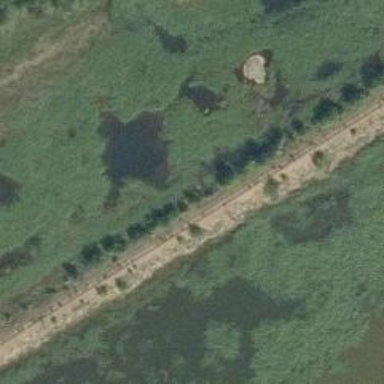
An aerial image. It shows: Disused railway with embankment leading to service yard.